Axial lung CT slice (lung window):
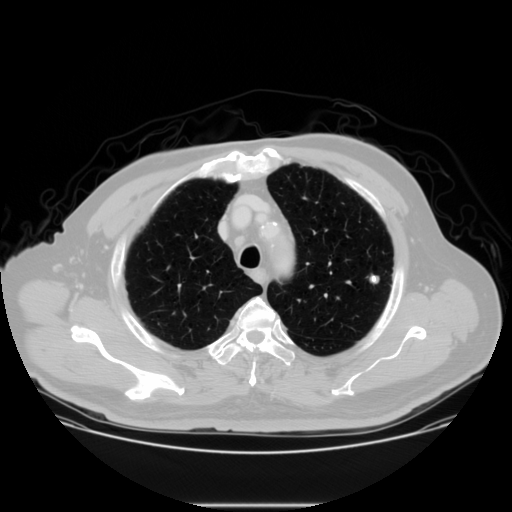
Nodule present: yes
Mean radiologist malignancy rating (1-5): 1